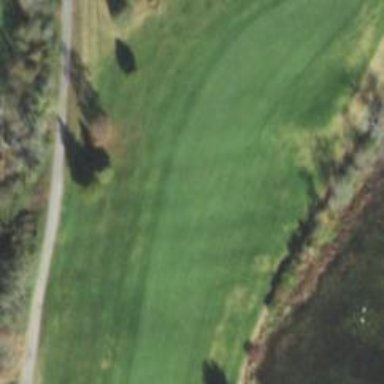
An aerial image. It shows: View of golf hole.